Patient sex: M
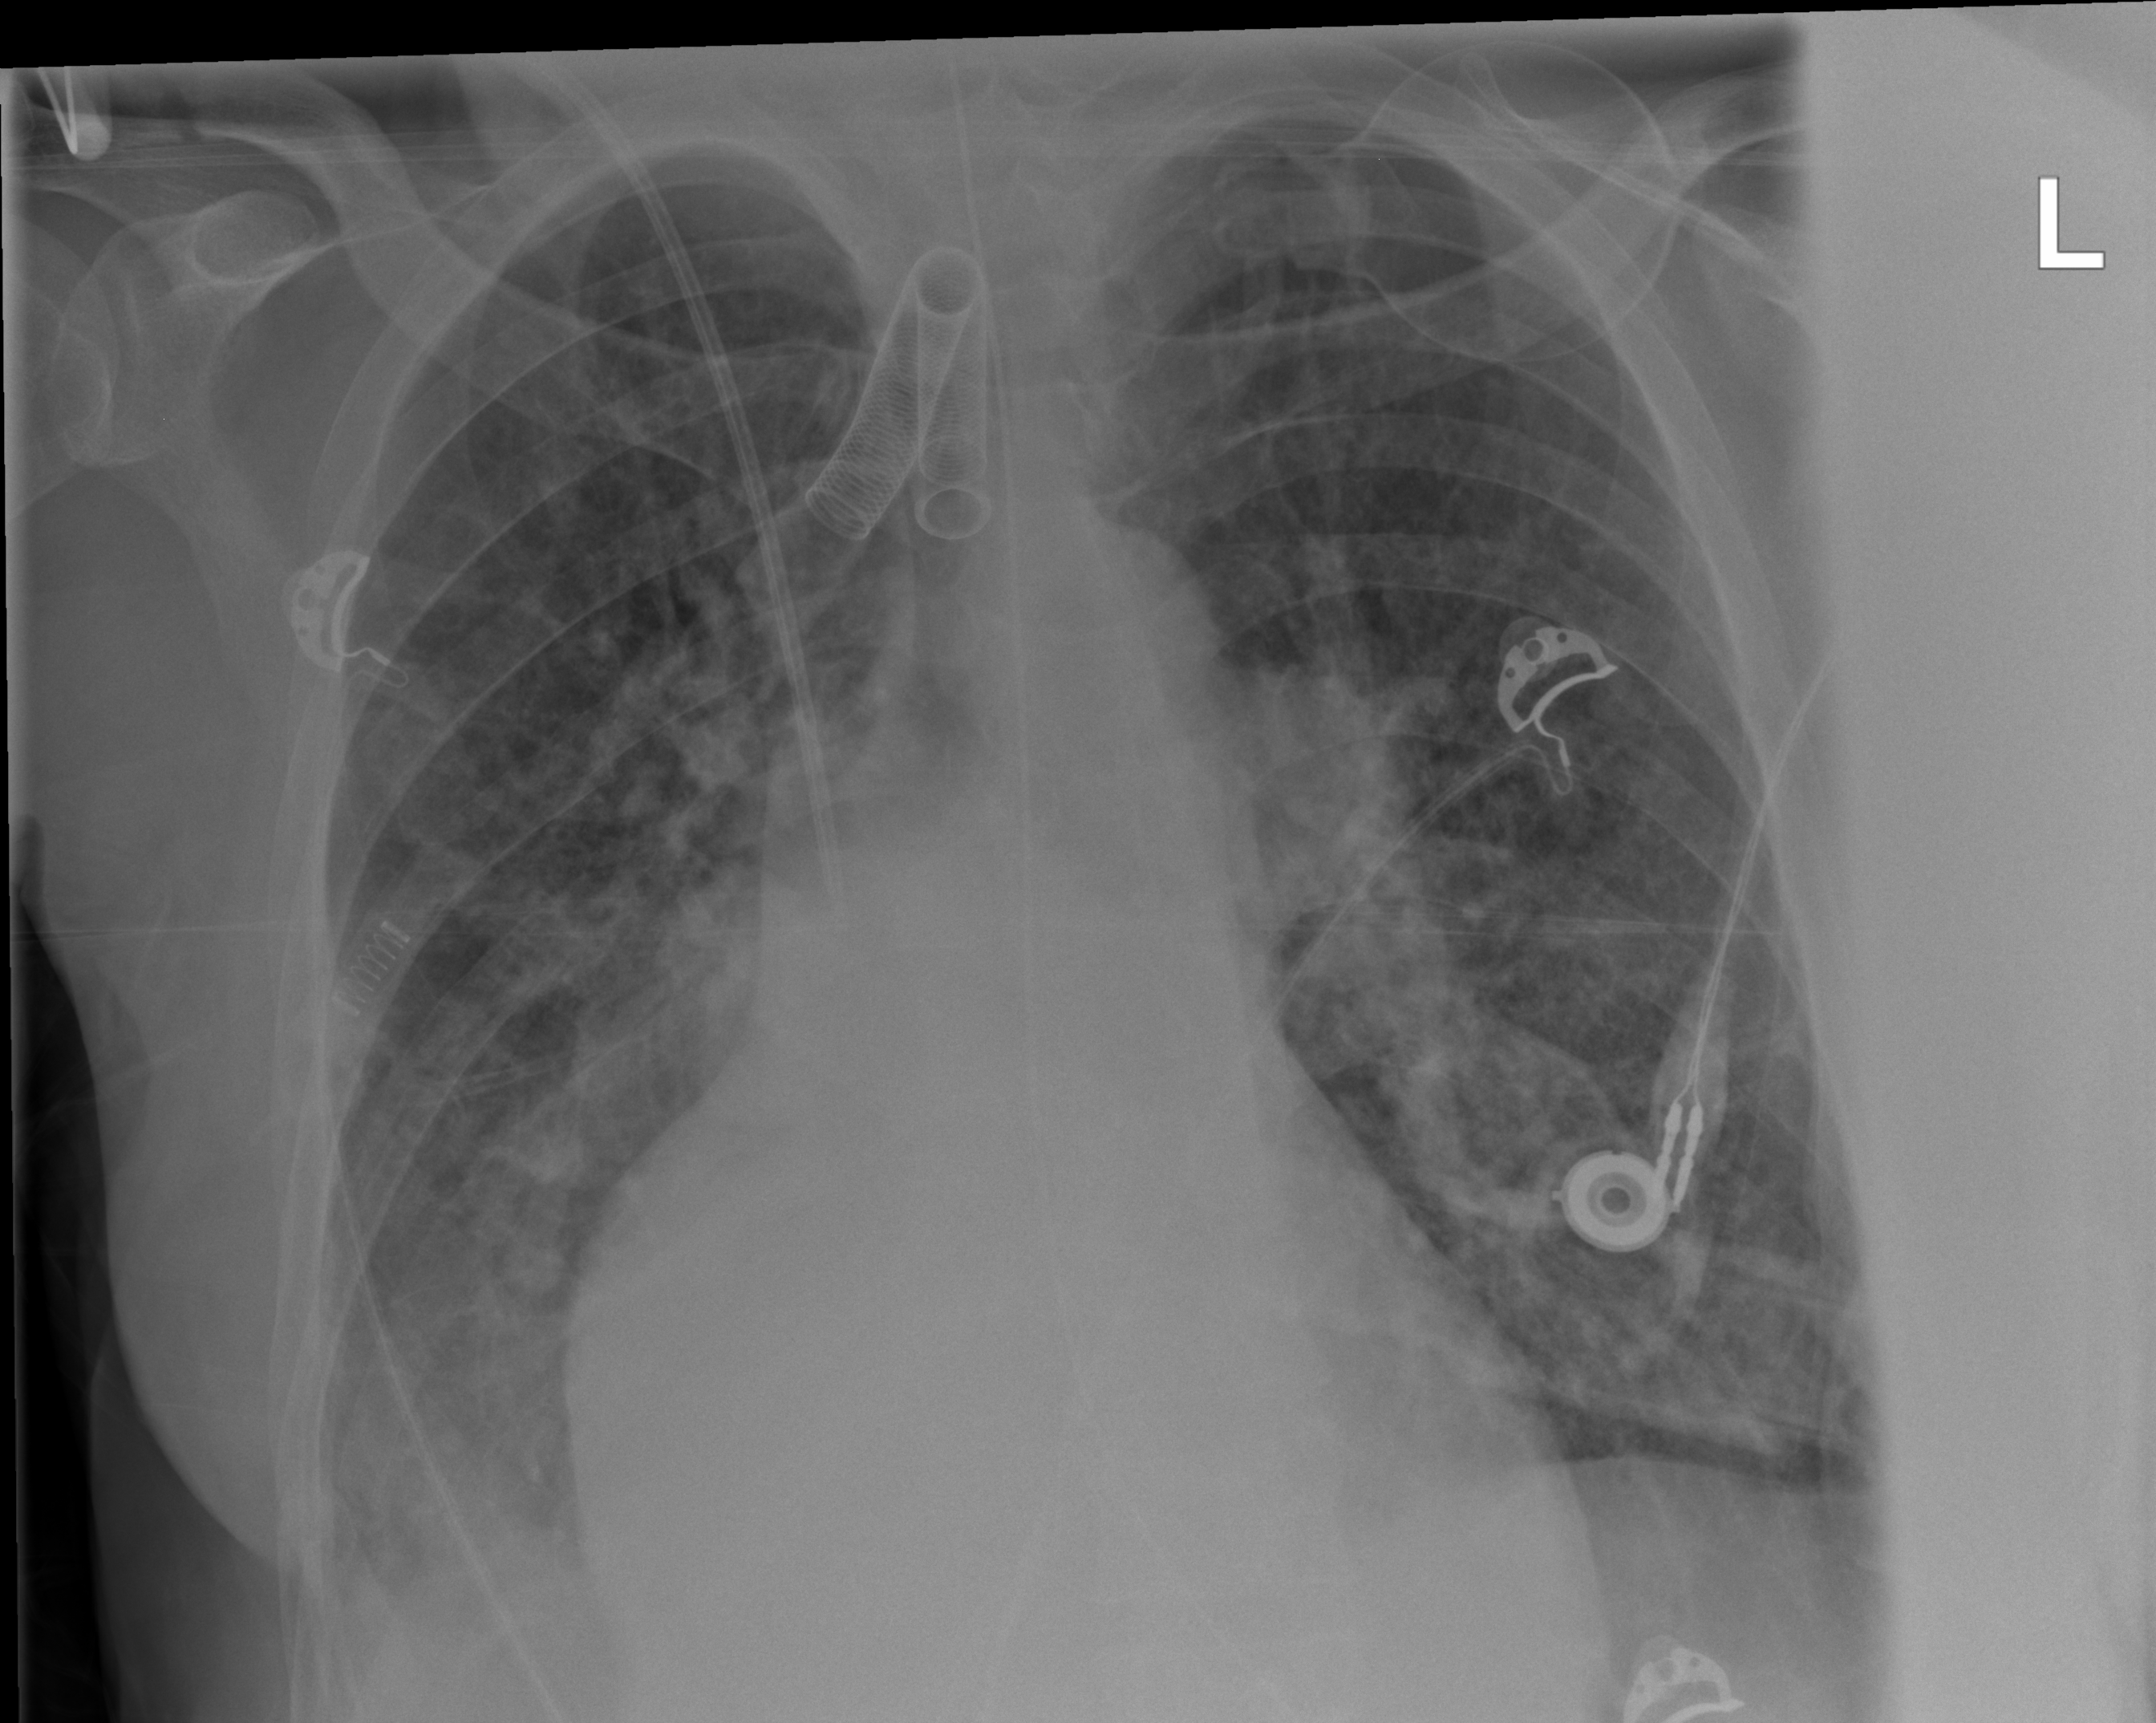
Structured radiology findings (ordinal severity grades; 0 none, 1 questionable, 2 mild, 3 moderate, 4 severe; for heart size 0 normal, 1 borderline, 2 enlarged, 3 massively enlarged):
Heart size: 2
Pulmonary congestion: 2
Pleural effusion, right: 2
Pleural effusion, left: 2
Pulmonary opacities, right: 3
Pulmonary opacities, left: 2
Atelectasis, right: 2
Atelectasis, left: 2